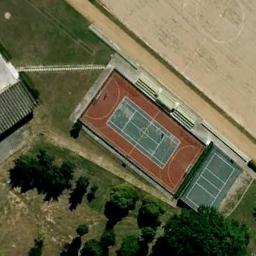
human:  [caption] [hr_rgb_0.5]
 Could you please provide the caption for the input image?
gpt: Beside the basketball court there is a building, Some trees and a large piece of bare land .

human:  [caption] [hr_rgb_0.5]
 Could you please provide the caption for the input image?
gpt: There is a basketball court between the open place and some trees .

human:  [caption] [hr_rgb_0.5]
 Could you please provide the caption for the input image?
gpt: There is a long red and green basketball court in the picture .

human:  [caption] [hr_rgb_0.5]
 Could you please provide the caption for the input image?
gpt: Many trees are beside the basketball court .

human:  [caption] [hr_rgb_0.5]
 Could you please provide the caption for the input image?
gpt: A basketball court on the lawn and some sport areas beside .